Interaction volume radius: 10 \u00c5
Interaction volume height: 10 \u00c5
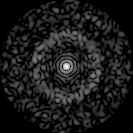
Disorder parameter: 0.8514